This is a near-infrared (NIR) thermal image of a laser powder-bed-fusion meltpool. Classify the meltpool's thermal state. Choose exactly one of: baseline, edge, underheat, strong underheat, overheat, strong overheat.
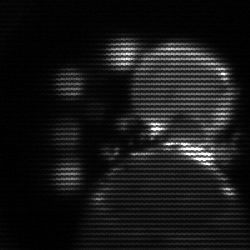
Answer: baseline